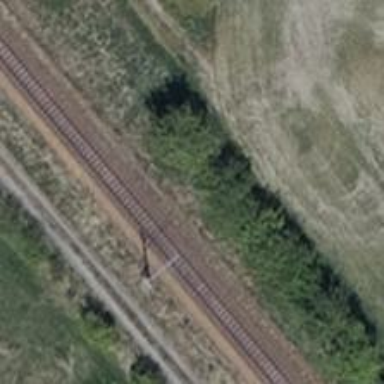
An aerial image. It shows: Railway signal.